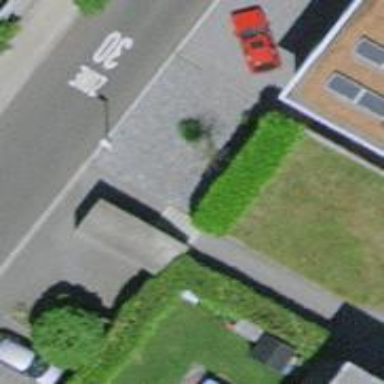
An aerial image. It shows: Road with steps.